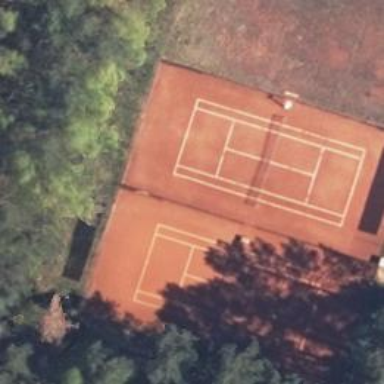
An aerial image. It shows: Tennis court in leisure pitch.